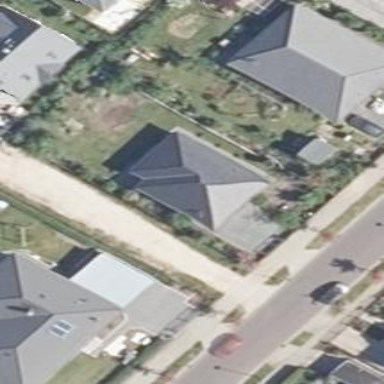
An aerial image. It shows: House with pyramidal roof shape.